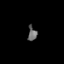
Tissue: skin
Cell type: Epithelial cells
Senescence score: 0.2463
Nuclear area (px): 124
Mean DAPI intensity: 103.323